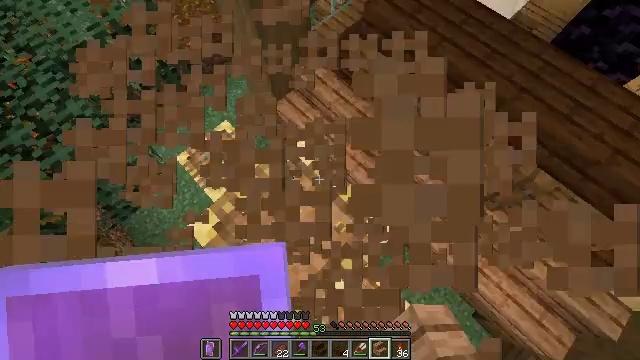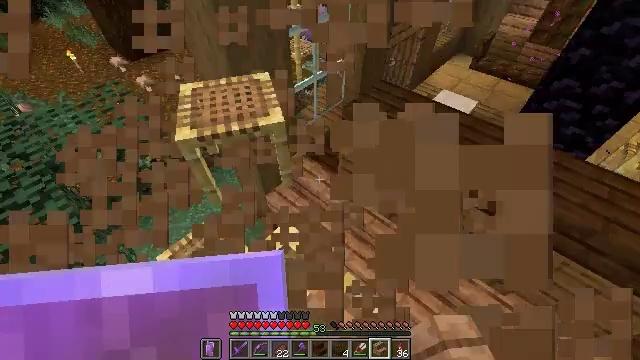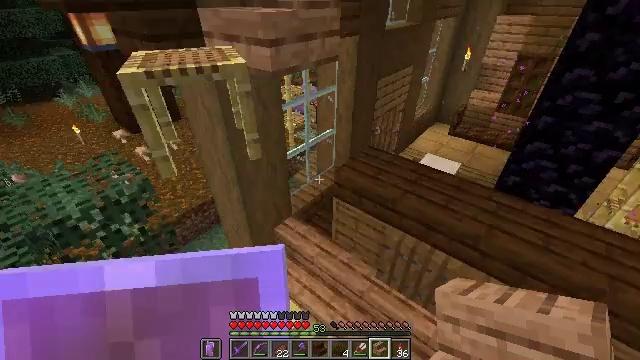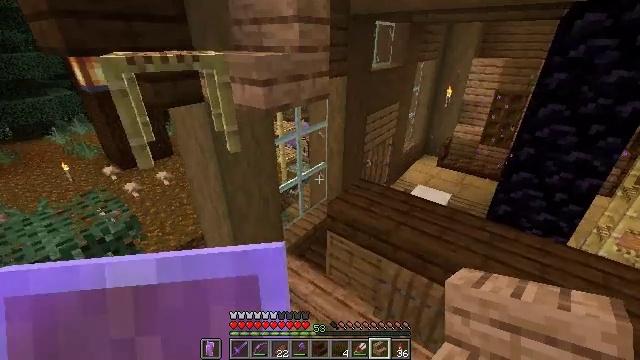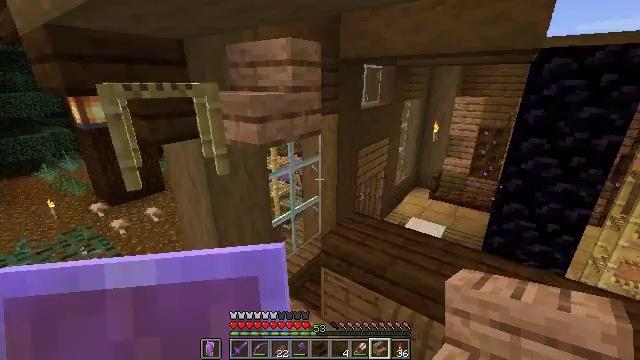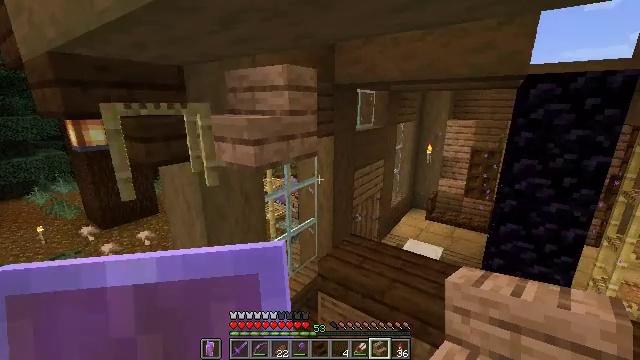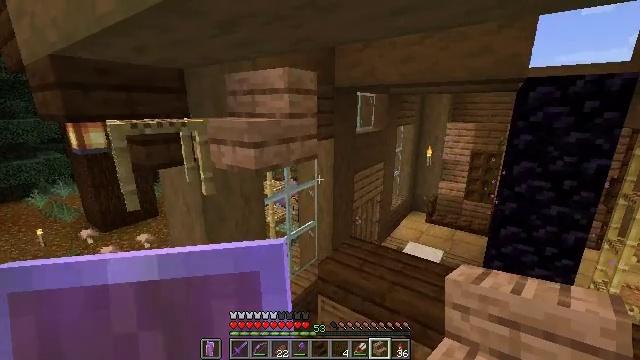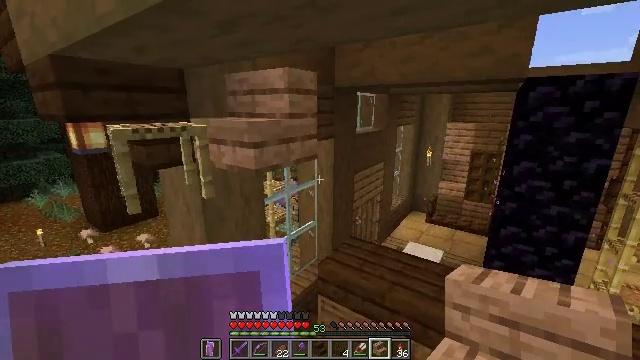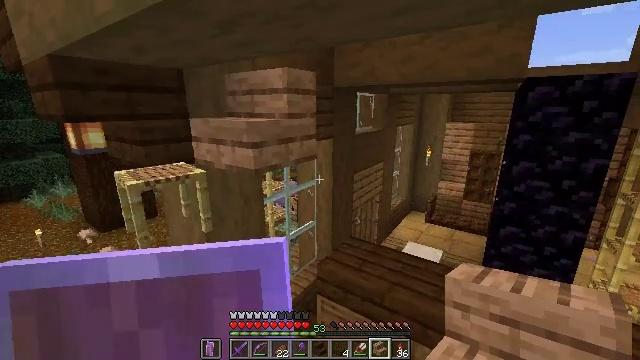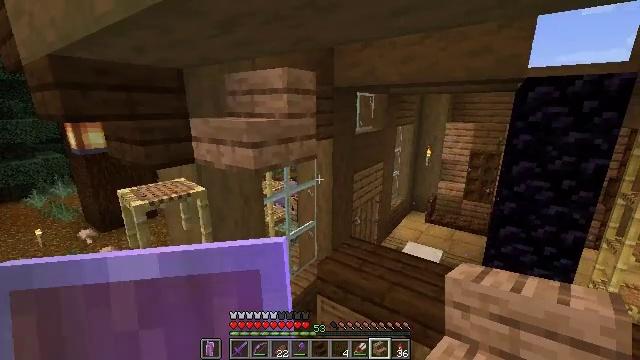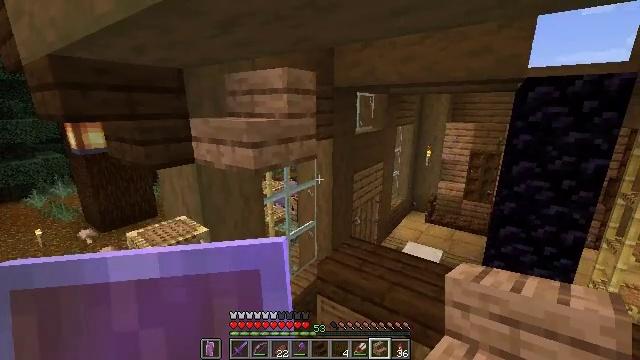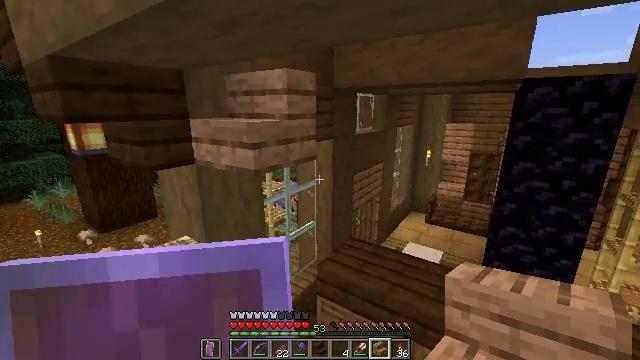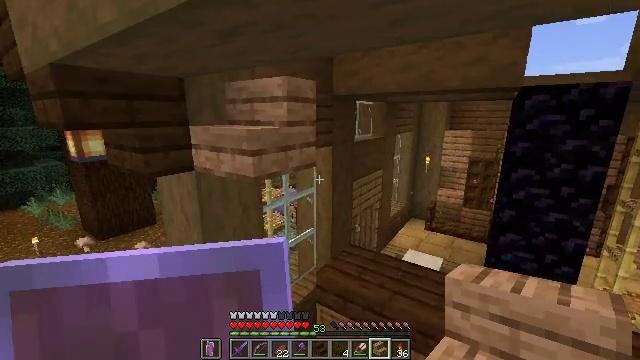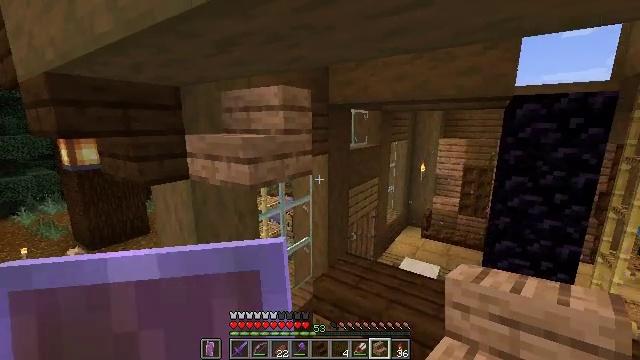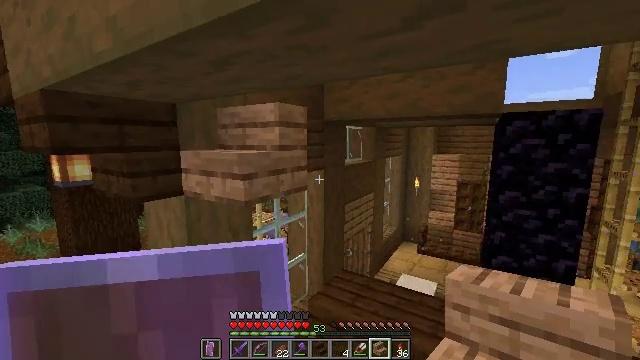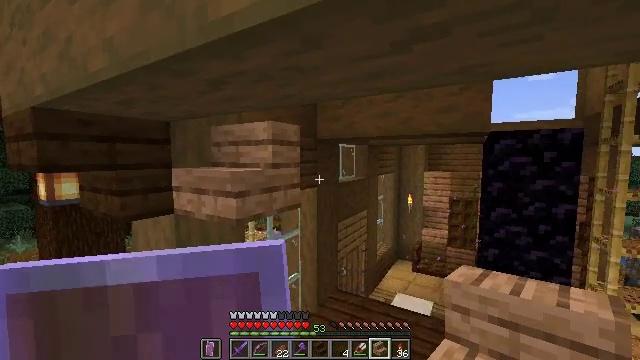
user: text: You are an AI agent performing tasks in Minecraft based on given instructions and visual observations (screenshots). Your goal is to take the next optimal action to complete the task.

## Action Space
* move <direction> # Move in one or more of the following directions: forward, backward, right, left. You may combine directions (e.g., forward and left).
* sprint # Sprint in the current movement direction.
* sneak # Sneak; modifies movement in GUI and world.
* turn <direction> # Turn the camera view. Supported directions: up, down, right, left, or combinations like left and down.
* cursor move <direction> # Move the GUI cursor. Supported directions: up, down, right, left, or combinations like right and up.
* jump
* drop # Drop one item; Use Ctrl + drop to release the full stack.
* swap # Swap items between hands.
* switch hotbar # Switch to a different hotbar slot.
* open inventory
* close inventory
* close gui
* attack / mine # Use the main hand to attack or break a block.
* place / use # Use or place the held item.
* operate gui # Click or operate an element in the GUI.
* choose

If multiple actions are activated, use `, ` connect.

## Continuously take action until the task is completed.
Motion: motion action
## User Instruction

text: Regularly mine jungle stairs for reusing.
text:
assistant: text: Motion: turn right and up
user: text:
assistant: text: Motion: turn right and up
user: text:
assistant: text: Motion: turn right and up
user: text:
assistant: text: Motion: turn right and up
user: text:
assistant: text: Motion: turn up
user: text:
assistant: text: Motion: no_op
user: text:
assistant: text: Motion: no_op
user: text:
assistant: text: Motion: no_op
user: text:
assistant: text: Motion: no_op
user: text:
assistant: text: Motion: no_op
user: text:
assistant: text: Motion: no_op
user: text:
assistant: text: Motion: turn up
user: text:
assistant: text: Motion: turn up
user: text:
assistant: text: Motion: turn right and up
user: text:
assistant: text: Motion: turn right and up
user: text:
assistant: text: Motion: turn up
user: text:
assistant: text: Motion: turn up
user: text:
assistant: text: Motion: no_op
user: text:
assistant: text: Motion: no_op
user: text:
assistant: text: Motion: no_op
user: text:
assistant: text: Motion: no_op
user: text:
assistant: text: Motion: no_op
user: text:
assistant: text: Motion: no_op
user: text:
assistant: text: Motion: no_op
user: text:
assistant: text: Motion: no_op
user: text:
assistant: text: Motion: no_op
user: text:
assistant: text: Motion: no_op
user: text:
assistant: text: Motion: turn left
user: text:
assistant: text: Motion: no_op
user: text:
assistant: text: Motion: no_op